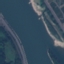
Label: River